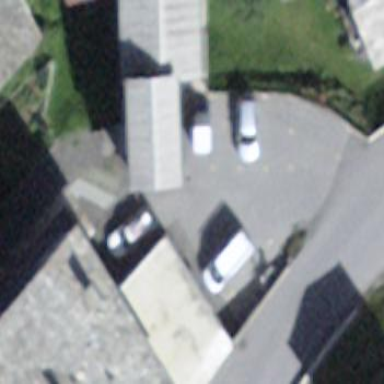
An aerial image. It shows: Garage building.